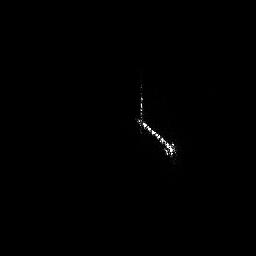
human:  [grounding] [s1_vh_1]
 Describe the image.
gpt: In the satellite image, there is  <ref>1 large ship </ref> <box>[[51, 32, 68, 62, 0]]</box> located at center.